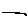
Label: line